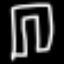
Label: pants